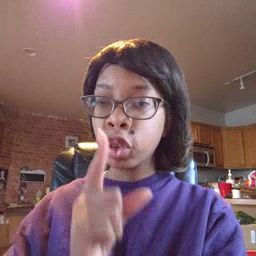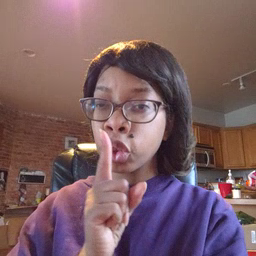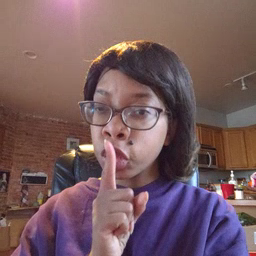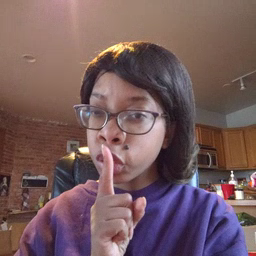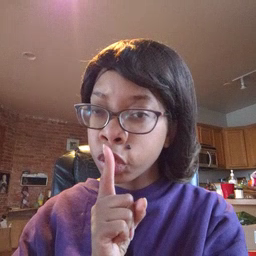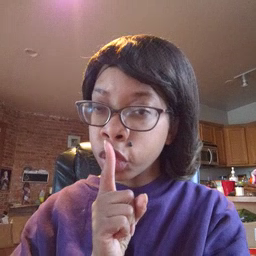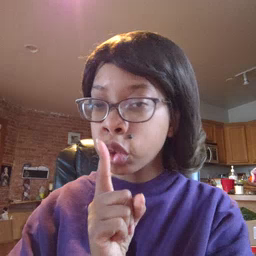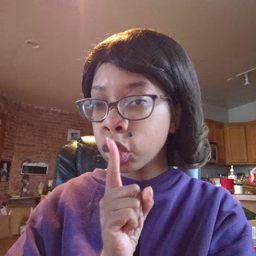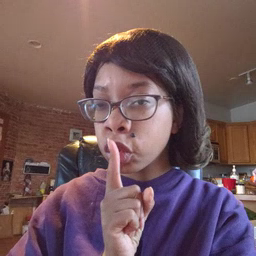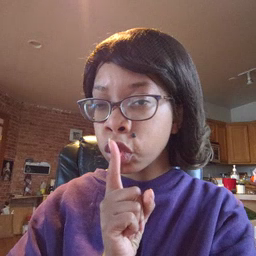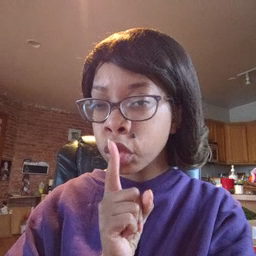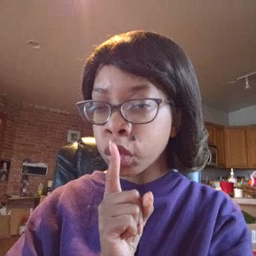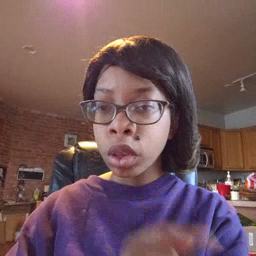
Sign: shhh